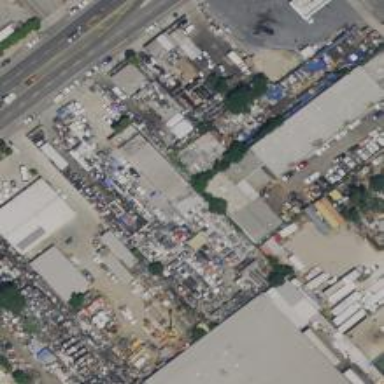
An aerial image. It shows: Warehouse.